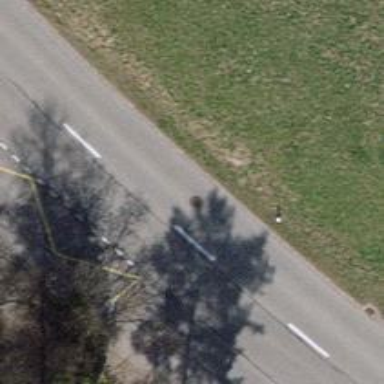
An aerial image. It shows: Bus stop with designated public transport stop position.